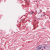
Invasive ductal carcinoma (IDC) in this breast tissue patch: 0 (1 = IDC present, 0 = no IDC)